Question: I know how to use Admob in iphone apps infact I have used in many application. But I am completely unaware about from website.
Today I have registered a new account with admob.com. Now where I have to go further for publisher id ?
I have just click this link: <URL>.
Please see below screenshot. There is a field to enter Appstore URL. My application is still in development phase.
Am I at the wrong place ? Or only publisher id is required from any other place.
Please help.

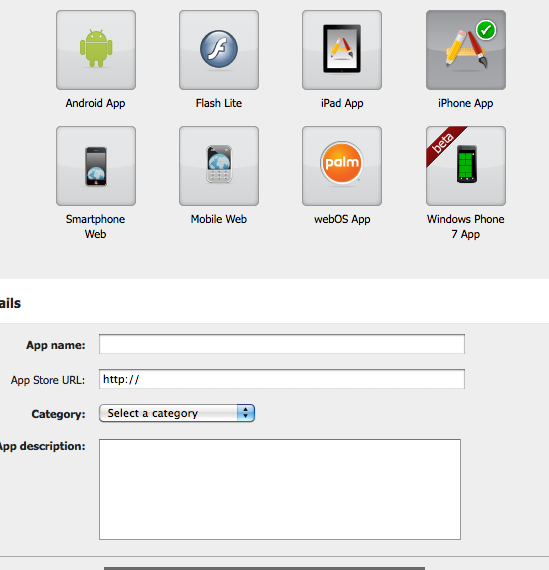
Answer: Login to <URL>.